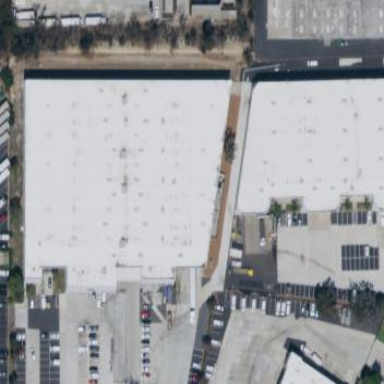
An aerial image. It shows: Industrial building.